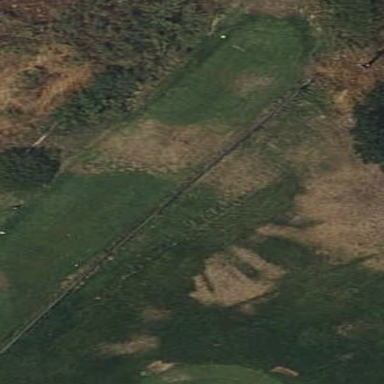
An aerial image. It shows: Grassy area designated as golf tee.